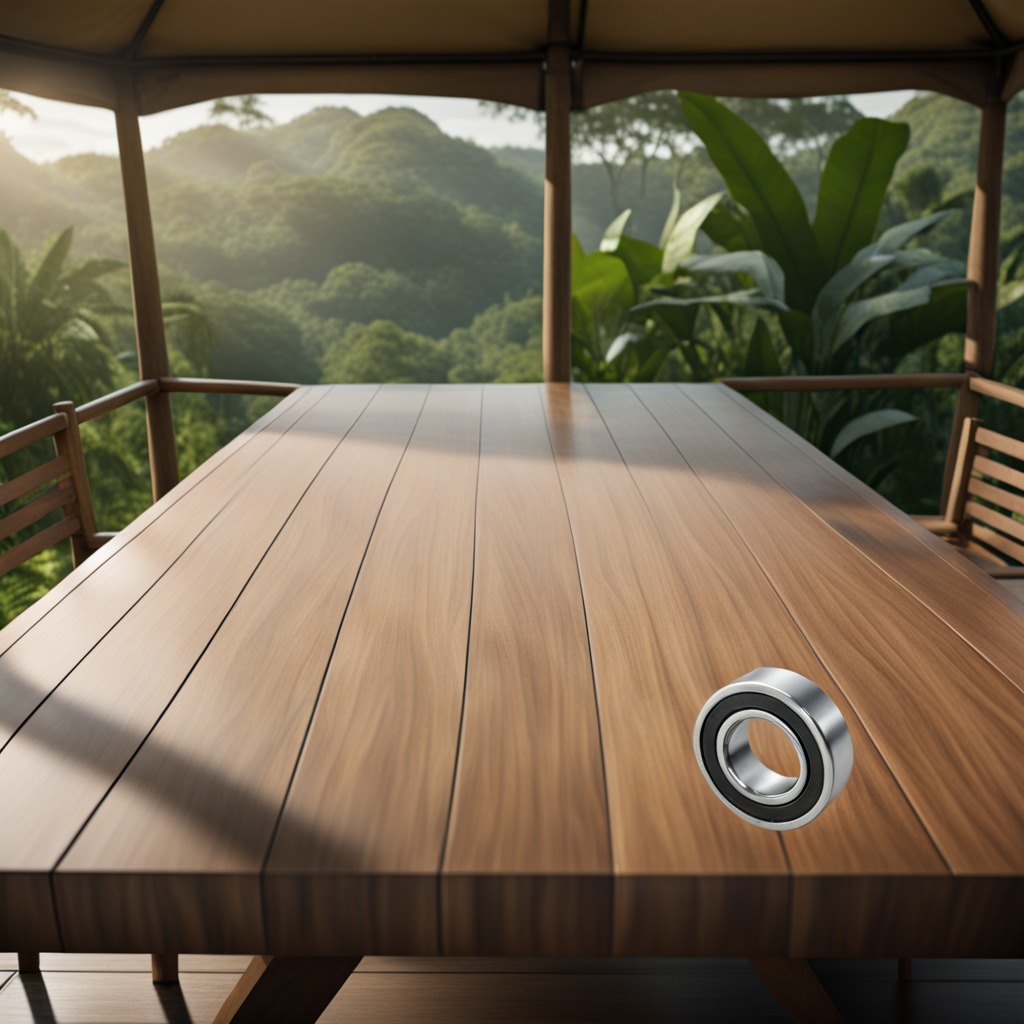
A metal ball bearing is lying on a wooden table inside a jungle field workshop tent humid ambient light worn but